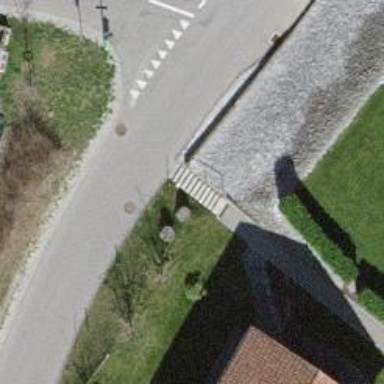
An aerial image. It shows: Road with steps.